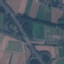
Land use / land cover class: Highway